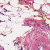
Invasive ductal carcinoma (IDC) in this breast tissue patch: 1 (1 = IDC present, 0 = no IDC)